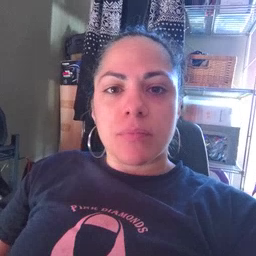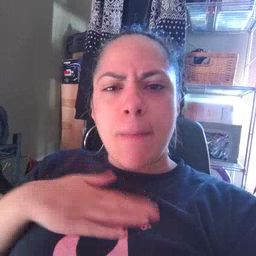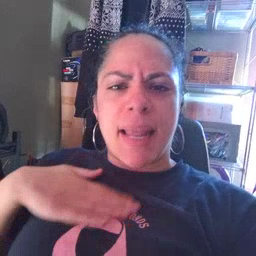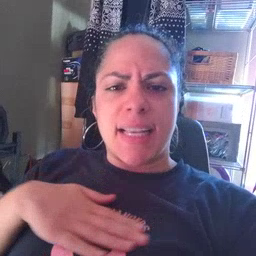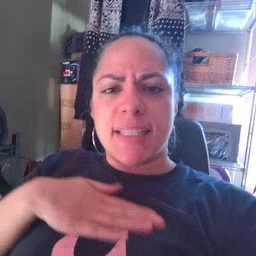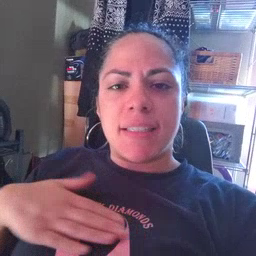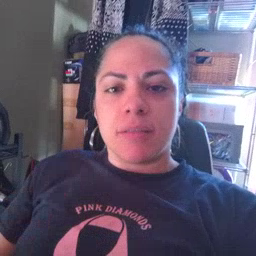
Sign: please